Aerial crown-view tile of a tropical tree (Barro Colorado Island, Panama), acquired 20241112:
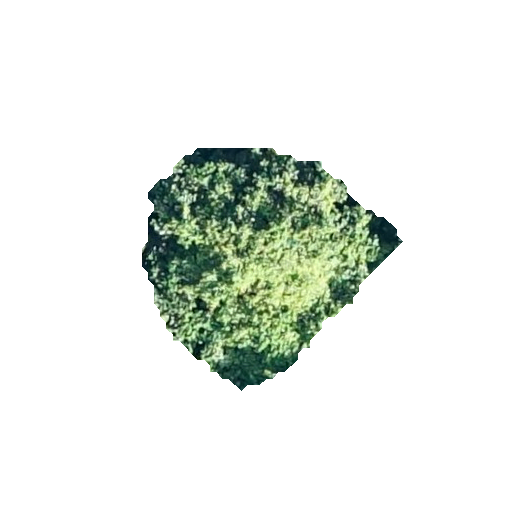
Species: Croton billbergianus
GBIF accepted scientific name: Croton billbergianus
Crown area: 63.51 m²